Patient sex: M
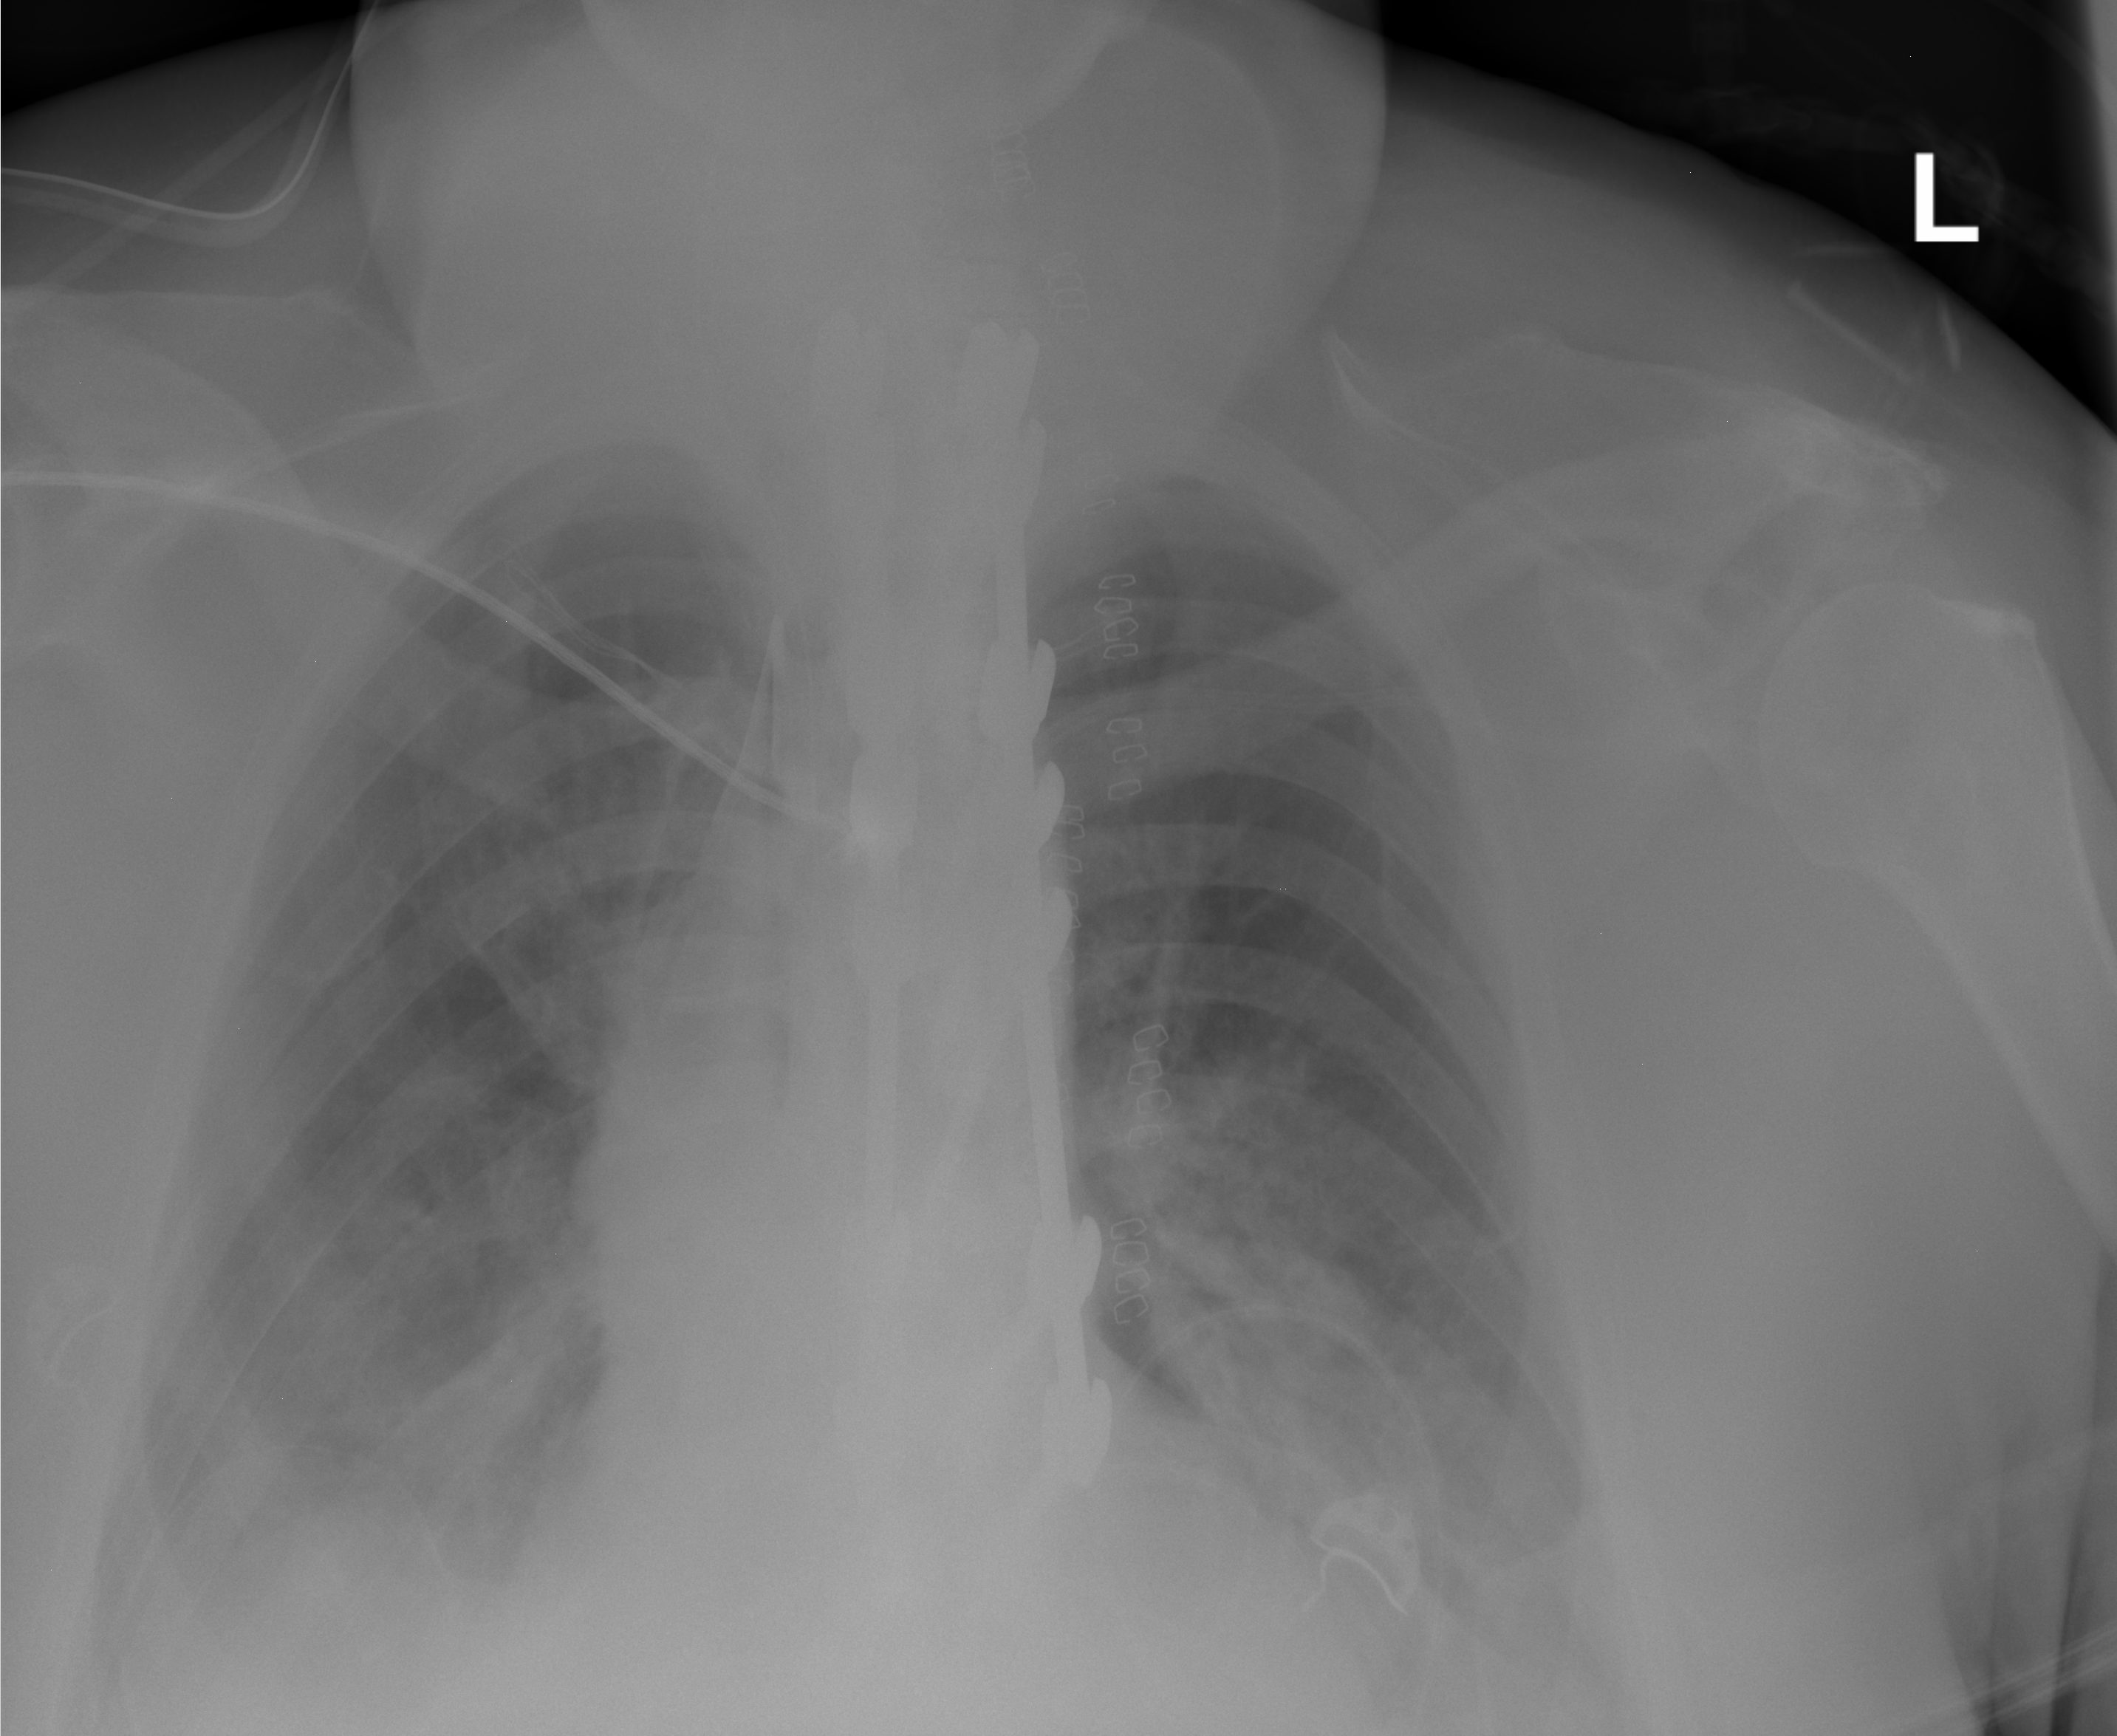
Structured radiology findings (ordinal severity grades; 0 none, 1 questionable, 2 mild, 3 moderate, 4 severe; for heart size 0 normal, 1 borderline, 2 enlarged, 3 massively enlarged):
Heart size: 0
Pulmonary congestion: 0
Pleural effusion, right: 2
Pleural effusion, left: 2
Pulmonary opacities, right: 2
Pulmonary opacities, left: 2
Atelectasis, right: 2
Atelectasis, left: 2